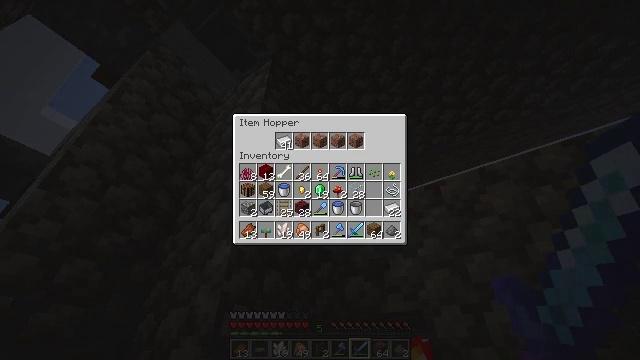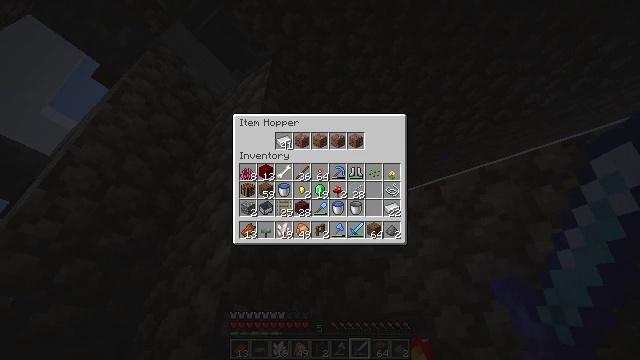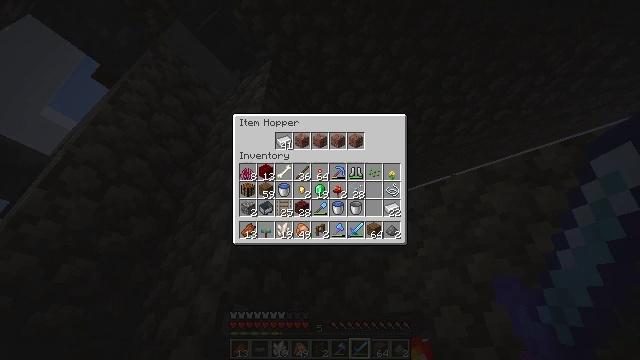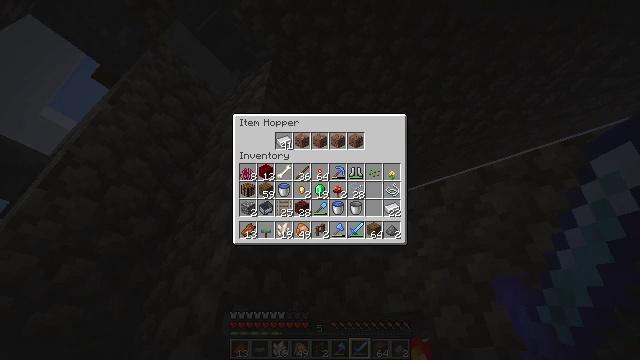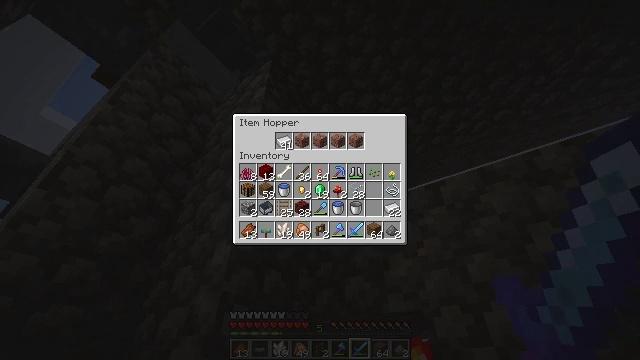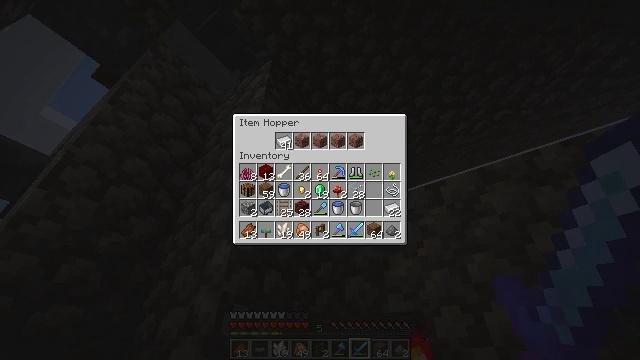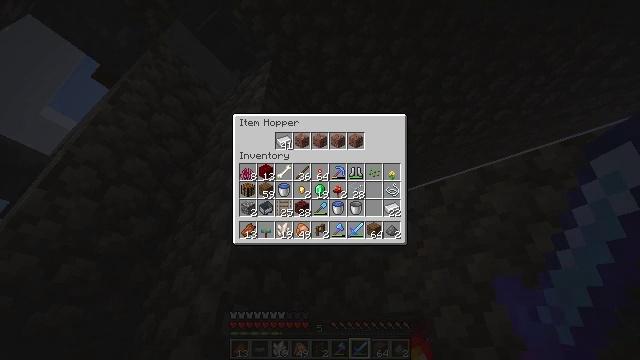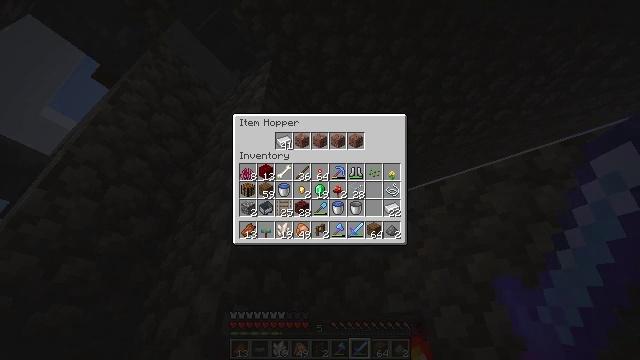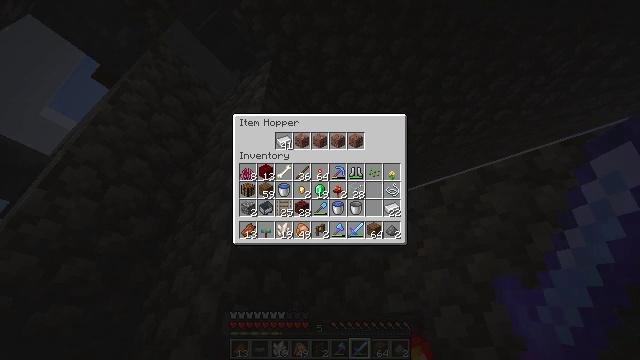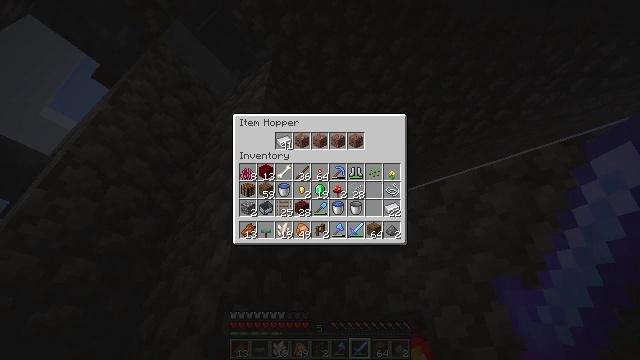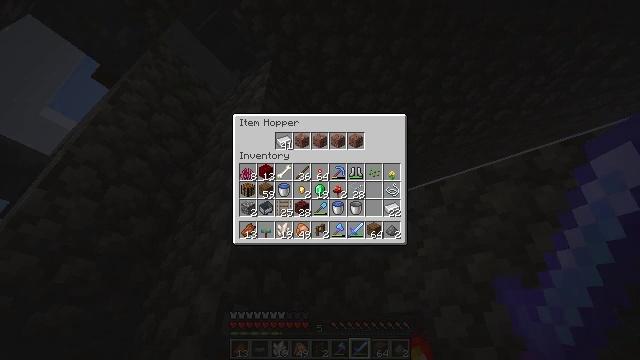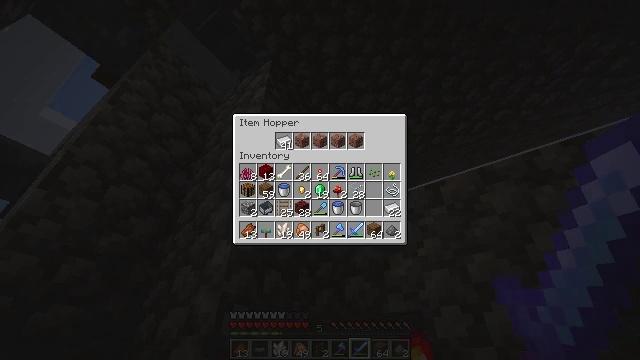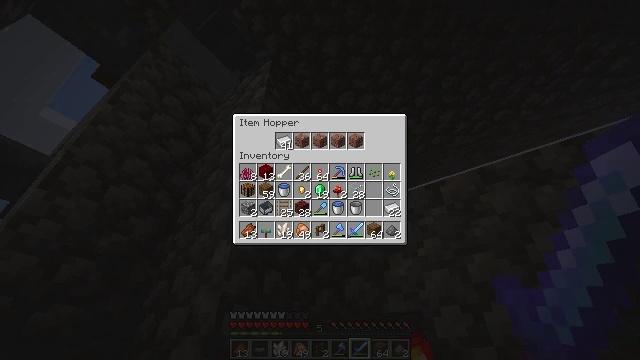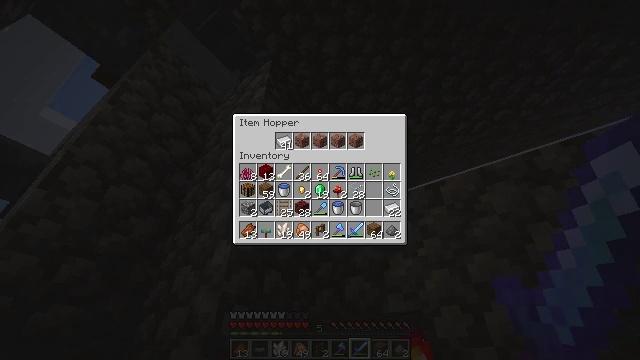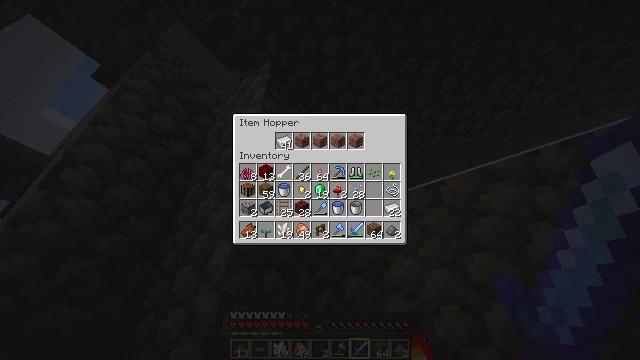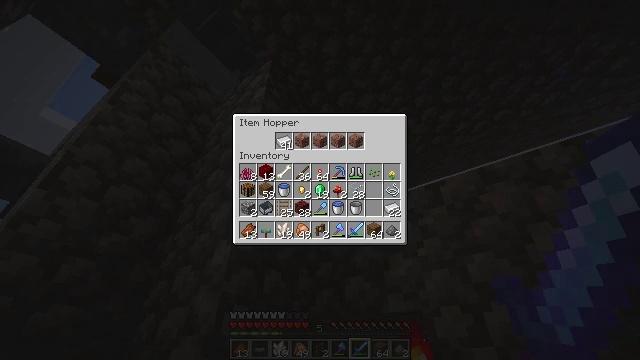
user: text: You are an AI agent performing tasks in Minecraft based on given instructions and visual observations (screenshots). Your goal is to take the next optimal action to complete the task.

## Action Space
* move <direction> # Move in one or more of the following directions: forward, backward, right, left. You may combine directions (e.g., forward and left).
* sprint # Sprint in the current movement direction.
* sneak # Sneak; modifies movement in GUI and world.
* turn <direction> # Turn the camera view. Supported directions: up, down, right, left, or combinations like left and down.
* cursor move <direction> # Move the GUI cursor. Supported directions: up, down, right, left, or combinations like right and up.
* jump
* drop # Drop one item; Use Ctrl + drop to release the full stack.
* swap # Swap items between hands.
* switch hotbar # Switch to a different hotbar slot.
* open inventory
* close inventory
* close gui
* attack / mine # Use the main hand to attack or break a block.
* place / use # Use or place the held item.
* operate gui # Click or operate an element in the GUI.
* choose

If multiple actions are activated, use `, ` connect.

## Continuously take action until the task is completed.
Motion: motion action
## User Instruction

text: Harvest wheat from the field.
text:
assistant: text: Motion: no_op
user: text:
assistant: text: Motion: no_op
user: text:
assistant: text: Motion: no_op
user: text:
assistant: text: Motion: no_op
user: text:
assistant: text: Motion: no_op
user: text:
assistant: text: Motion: no_op
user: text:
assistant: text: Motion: no_op
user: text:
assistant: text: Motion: no_op
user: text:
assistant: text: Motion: no_op
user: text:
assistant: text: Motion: no_op
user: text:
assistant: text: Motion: no_op
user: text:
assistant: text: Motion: no_op
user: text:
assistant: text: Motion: no_op
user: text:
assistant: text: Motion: no_op
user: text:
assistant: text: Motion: no_op
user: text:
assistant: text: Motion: no_op
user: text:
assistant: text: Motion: no_op
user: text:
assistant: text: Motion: no_op
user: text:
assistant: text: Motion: no_op
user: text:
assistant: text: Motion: no_op
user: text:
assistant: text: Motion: no_op
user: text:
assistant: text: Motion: no_op
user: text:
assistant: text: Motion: no_op
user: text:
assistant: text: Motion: no_op
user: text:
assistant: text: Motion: no_op
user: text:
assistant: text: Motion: no_op
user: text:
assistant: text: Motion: no_op
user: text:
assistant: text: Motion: no_op
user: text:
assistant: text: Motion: no_op
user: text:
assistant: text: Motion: no_op